The plot shows how the frequency content of a bearing vibration signal evolves over time (STFT spectrogram). Classify the bearing condition as one of: normal, inner_race, outer_race, ball.
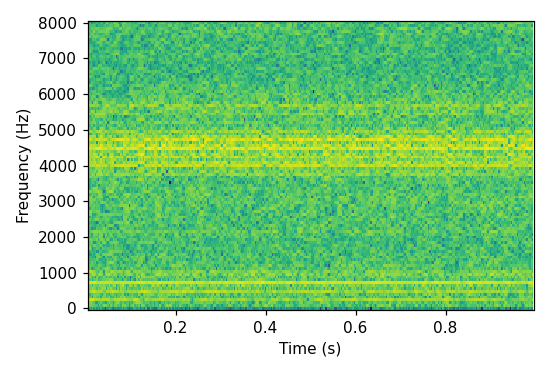
Answer: outer_race